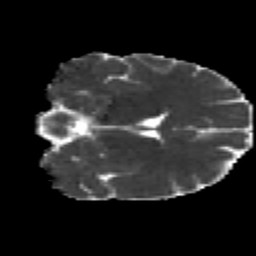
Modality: MD
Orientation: coronal
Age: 29
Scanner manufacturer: siemens
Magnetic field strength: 3 T
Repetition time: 2.2 s
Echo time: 0.084 s